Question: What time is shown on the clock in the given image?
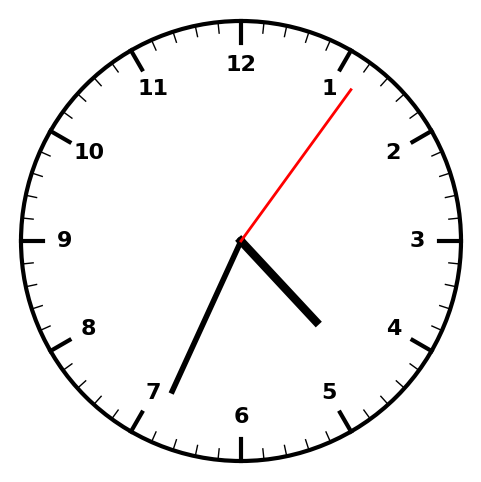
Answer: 04:34:06